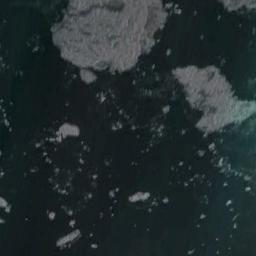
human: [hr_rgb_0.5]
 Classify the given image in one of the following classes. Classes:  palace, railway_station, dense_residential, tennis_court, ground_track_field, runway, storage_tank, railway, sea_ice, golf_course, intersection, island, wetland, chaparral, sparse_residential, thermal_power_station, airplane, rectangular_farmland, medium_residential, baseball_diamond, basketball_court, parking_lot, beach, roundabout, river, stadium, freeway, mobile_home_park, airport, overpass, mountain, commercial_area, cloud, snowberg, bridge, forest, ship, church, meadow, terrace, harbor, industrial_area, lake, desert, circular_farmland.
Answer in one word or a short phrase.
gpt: sea_ice